Question: I'm a beginner student with java and this is my first time using the programming language java in the netbeans IDE.
I have came up to this point where I made my application that will be used to make top trumps card:

However the counter Jlabel named available points goes bellow 0 into negative numbers which I dont want, everything else works great!
'''
public class addingPointsUI extends javax.swing.JFrame {
void availablePoints() {
if(Integer.parseInt(availablePoints.getText()) >=0 && Integer.parseInt(availablePoints.getText()) <=50)
{
System.out.println("...");
}
else{
JOptionPane.showMessageDialog (null,"You have no more available points");
}
}
int pointsAvailable=50;
int speed=0;
int power=0;
int focus=0;
int agility=0;
int defence=0;
int attack=0;
public addingPointsUI() {
initComponents();
}
'''
'''
if (speed < 10 ){
speed = speed + 1 ;
pointsAvailable = pointsAvailable - 1 ;
availablePoints.setText(String.valueOf(pointsAvailable));
speedPoints.setText(String.valueOf(speed));
} else{
JOptionPane.showMessageDialog (null, "You have maxed out your Speed");
}
}
'''
### Here is the code for the speed minus button:
'''
if (speed > 0 ){
speed = speed - 1;
pointsAvailable = pointsAvailable +1;
availablePoints.setText(String.valueOf(pointsAvailable));
speedPoints.setText(String.valueOf(speed));
}else {
JOptionPane.showMessageDialog(null,"You cannot take anymore points from Speed");
}
}
'''
Please take in mind that I'm a beginner with using java I'm also new to this website.
Thank your for your kind replies.
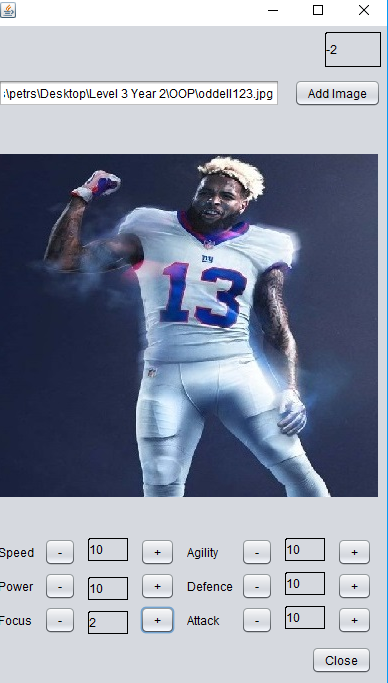
Answer: Before you allow users to add any more points, you could check to make sure there are points available.
'''
if (speed < 10 ) {
if (pointAvaialable <= 0) {
JOptionPane.showMessageDialog(null, "You are out of available points");
return;
}
speed = speed + 1 ;
pointsAvailable = pointsAvailable - 1 ;
availablePoints.setText(String.valueOf(pointsAvailable));
speedPoints.setText(String.valueOf(speed));
} else {
JOptionPane.showMessageDialog (null, "You have maxed out your Speed");
}
'''